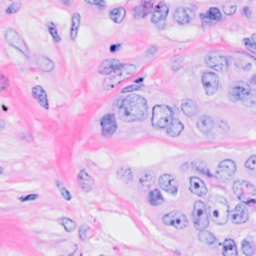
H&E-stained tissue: Breast